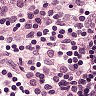
Metastatic tissue present: no